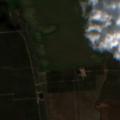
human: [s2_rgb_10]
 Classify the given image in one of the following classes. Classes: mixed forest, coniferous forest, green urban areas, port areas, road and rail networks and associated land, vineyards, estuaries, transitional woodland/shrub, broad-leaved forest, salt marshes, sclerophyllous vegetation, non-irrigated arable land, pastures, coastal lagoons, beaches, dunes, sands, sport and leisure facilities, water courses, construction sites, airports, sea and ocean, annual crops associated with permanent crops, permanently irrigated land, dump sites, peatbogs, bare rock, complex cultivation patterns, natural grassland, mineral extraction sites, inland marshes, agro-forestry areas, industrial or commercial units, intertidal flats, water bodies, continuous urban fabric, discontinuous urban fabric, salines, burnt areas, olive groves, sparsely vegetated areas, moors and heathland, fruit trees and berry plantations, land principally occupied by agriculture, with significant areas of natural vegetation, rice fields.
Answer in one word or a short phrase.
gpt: non-irrigated arable land, permanently irrigated land, olive groves